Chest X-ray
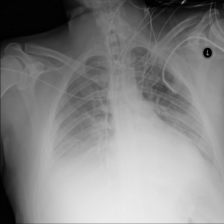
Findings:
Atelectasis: negative
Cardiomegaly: negative
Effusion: negative
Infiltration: negative
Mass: negative
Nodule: negative
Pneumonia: negative
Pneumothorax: negative
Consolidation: negative
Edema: negative
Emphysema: negative
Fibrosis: negative
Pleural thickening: negative
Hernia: negative